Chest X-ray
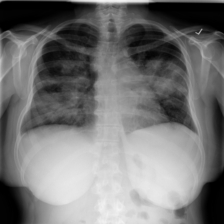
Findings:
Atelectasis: negative
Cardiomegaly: negative
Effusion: negative
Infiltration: negative
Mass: negative
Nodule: negative
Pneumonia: negative
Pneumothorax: negative
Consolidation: negative
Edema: negative
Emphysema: negative
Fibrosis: negative
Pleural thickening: negative
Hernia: negative